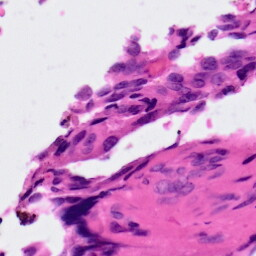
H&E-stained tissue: Ovarian